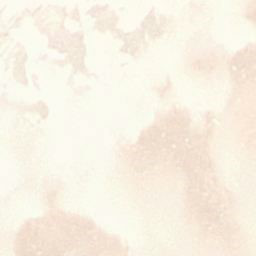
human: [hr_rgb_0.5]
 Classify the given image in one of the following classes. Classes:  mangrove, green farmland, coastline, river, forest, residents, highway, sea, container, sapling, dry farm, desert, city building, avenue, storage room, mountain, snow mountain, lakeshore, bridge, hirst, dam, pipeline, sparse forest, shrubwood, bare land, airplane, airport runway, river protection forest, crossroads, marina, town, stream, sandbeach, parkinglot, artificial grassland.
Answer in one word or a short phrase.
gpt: sandbeach